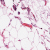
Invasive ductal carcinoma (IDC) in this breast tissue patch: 0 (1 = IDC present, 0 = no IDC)